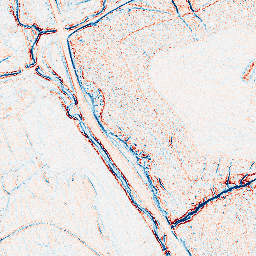
Category: edge_preserving
Decomposition family: bilateral
Decomposition parameters: d: 5
sigma_color: 150
sigma_space: 75
Upsampling method: quartic
Upsampling parameters: scale: 4
Upsampling scale: 4